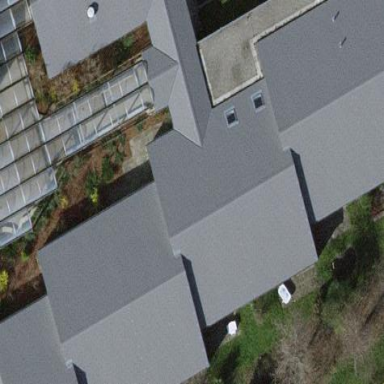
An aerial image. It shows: School building.